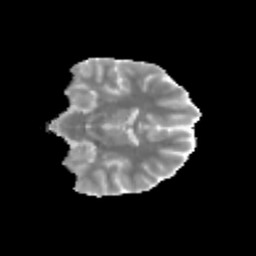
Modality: MD
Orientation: coronal
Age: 12
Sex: female
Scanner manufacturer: siemens
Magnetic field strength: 3 T
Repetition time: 3.8 s
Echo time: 0.07 s